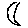
Label: moon